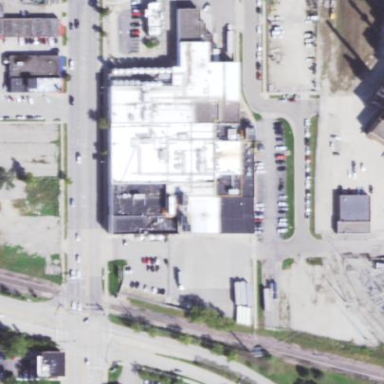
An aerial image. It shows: Manufacturing building.